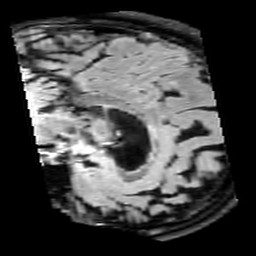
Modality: FLAIR
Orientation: sagittal
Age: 66
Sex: male
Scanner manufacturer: siemens
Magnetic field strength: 3 T
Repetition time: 9 s
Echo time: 0.09 s